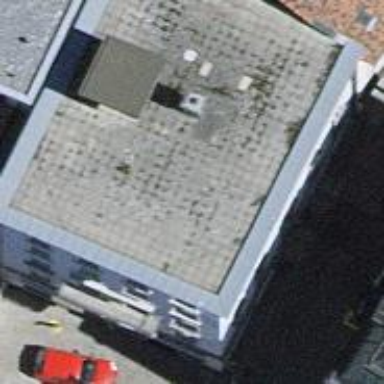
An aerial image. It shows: Blue building part.